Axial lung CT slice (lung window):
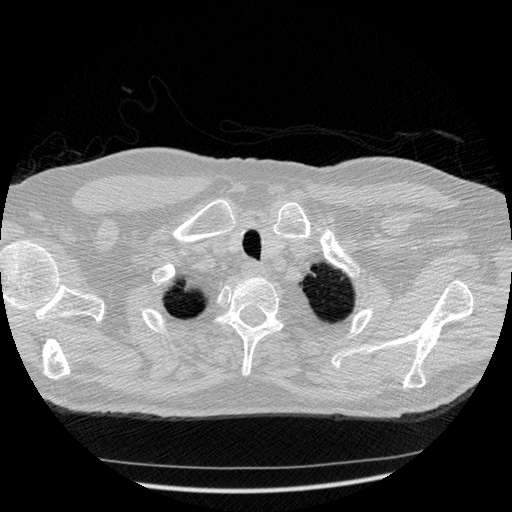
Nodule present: no